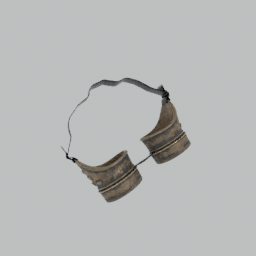
Label: people